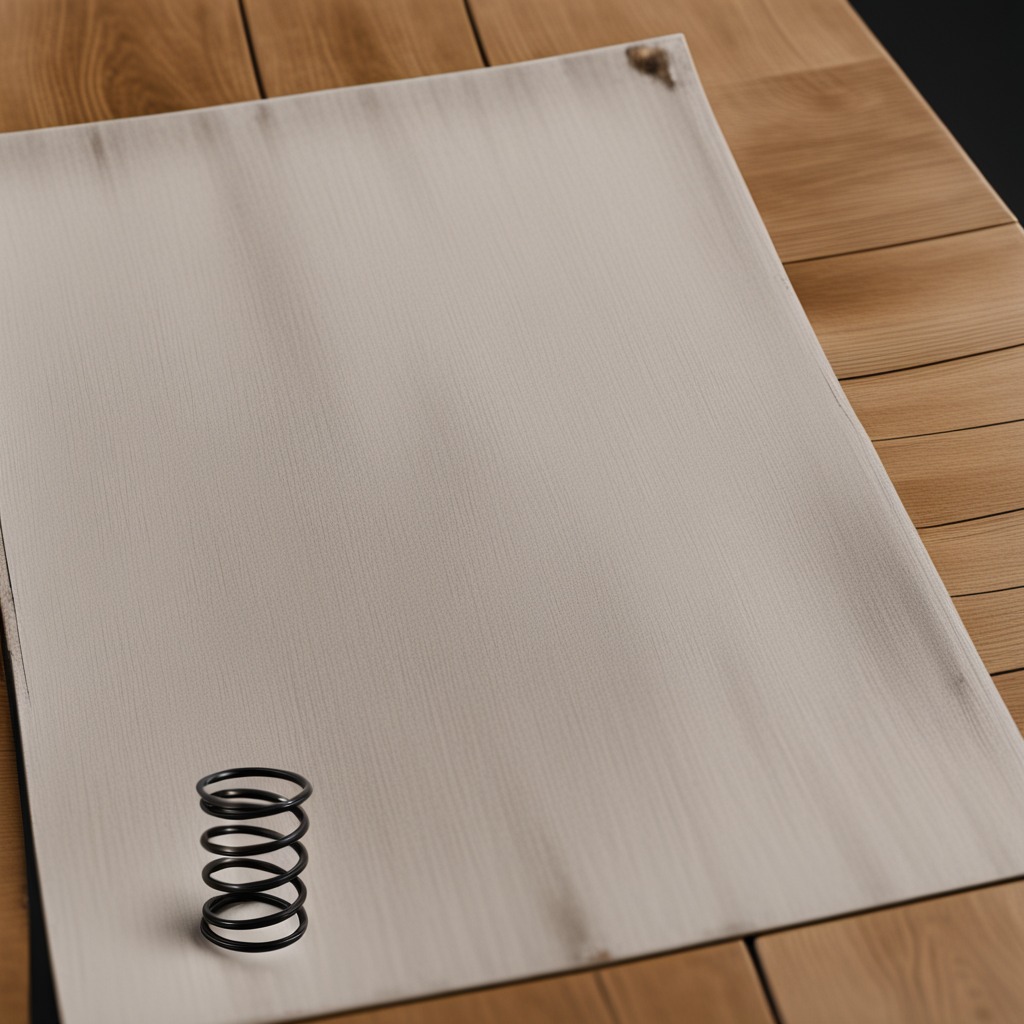
A coiled metal spring lies on the wooden table.